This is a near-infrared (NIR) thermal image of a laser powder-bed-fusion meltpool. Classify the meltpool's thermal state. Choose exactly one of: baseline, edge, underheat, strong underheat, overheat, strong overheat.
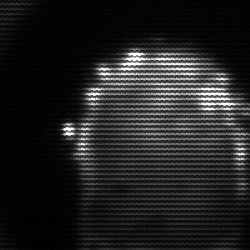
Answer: baseline